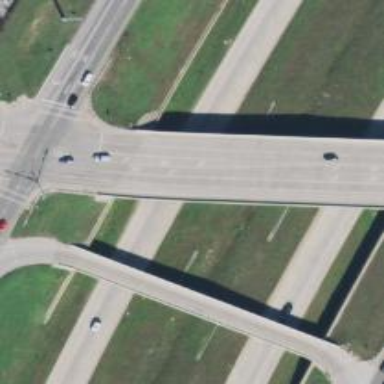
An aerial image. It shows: Secondary road crossing bridge.